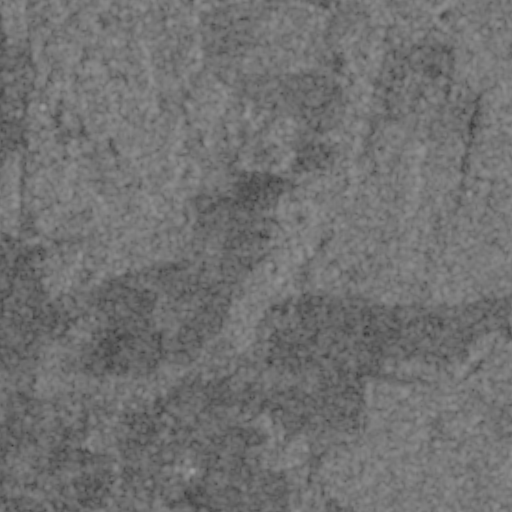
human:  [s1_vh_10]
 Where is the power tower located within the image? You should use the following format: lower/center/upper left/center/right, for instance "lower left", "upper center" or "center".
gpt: The power tower is located in the left of the image.
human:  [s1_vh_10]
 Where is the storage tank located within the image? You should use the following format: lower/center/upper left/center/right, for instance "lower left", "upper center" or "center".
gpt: The storage tank is located in the lower center of the image.
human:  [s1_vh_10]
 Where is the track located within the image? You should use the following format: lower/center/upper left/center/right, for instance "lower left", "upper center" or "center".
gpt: There is no track in the image.

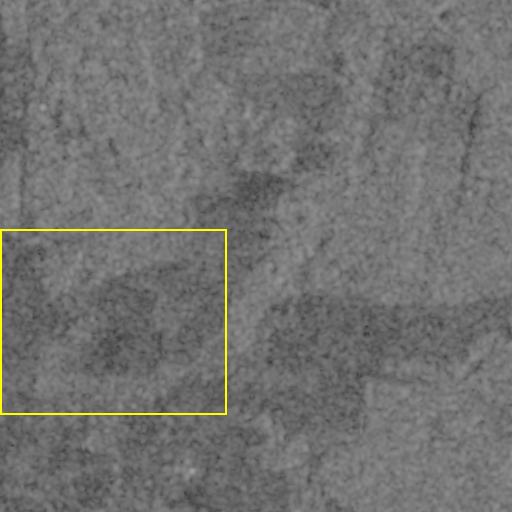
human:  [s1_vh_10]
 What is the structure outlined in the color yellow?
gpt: The structure outlined in yellow is a crop field.
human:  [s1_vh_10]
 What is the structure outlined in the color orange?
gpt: There is no orange outline.